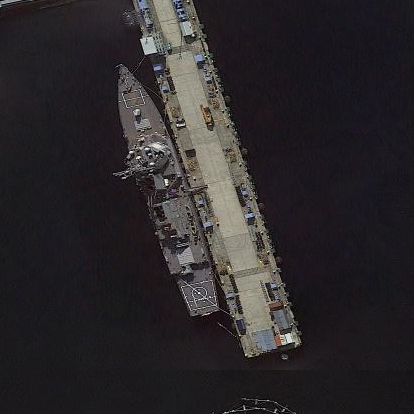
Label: destroyer